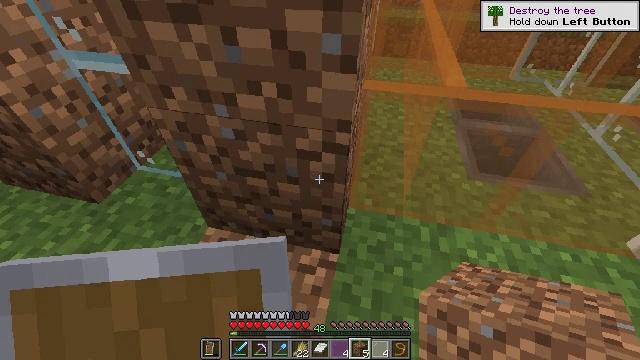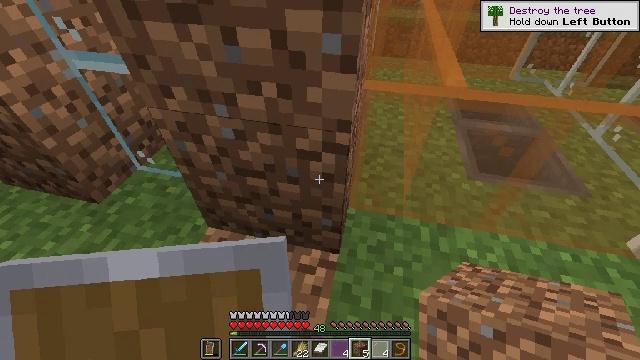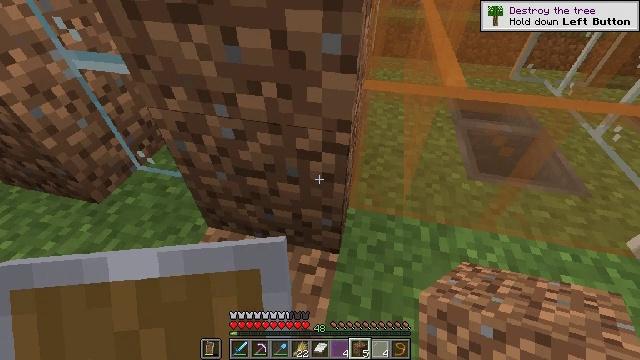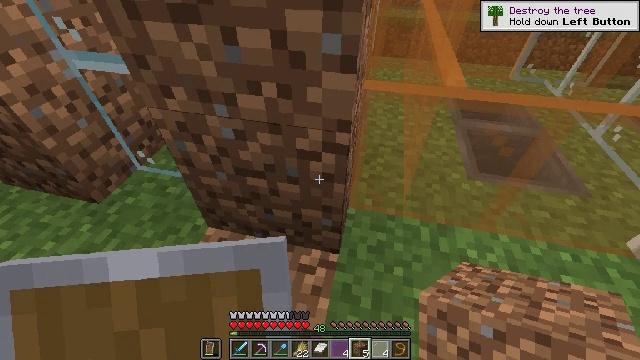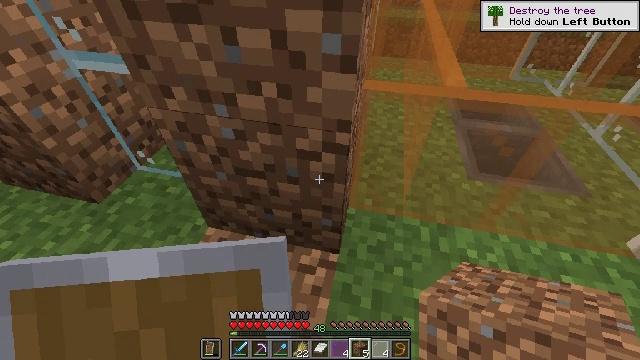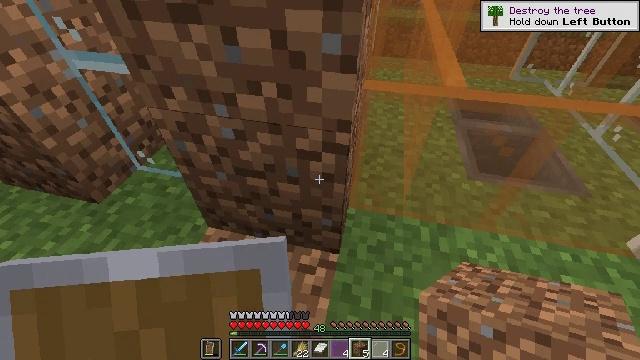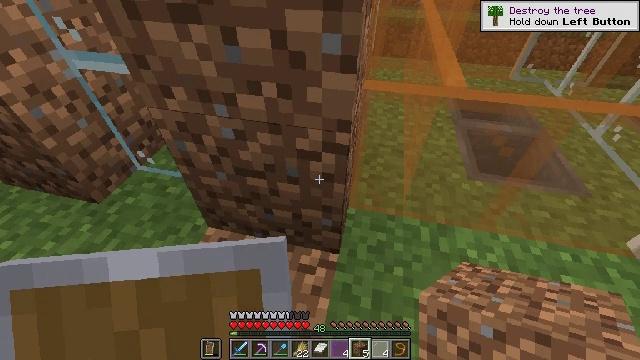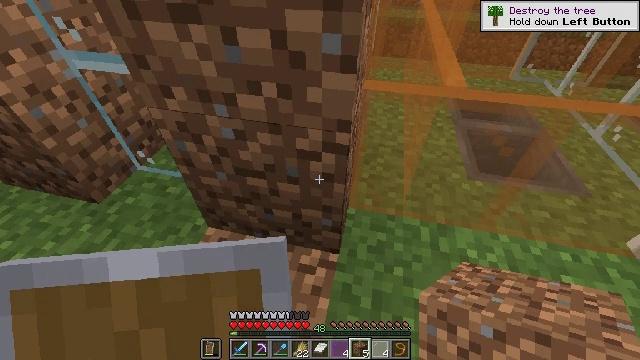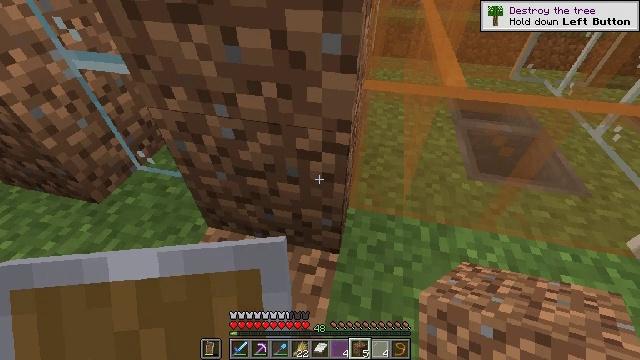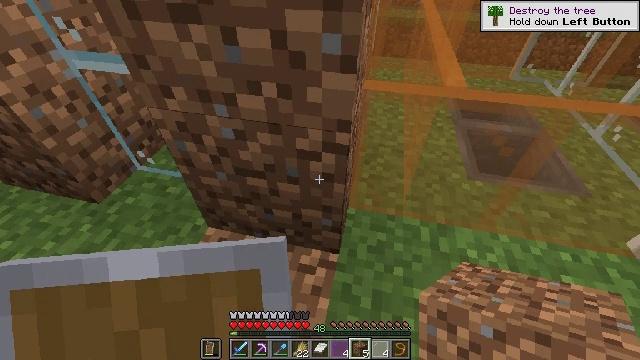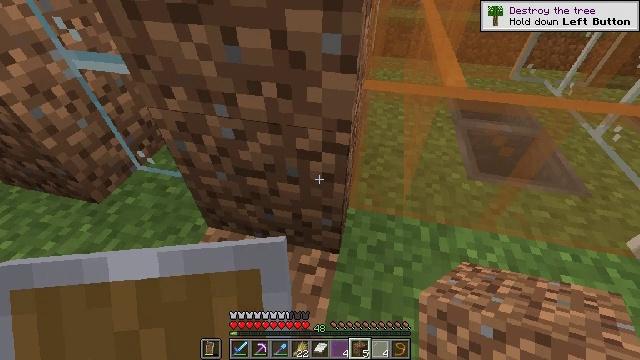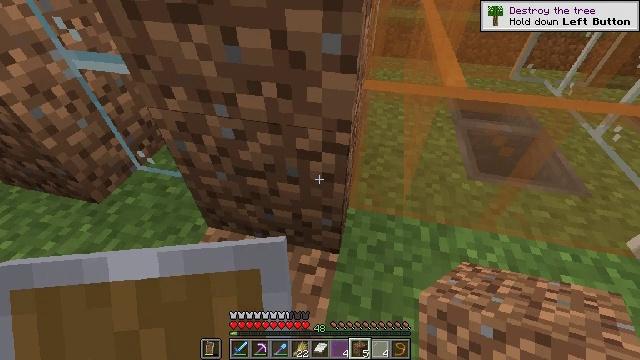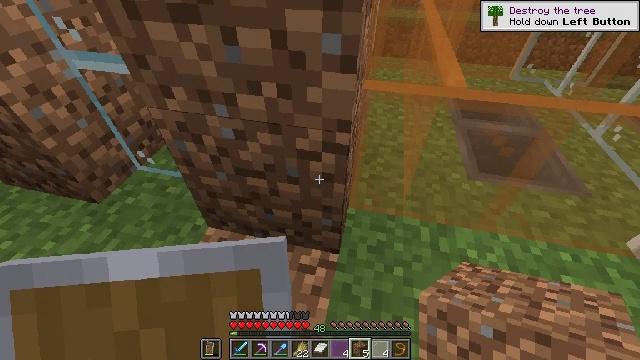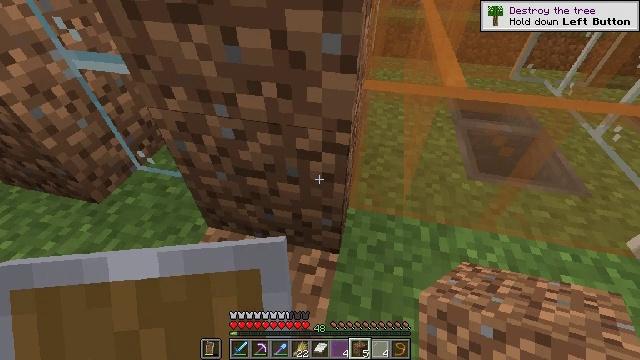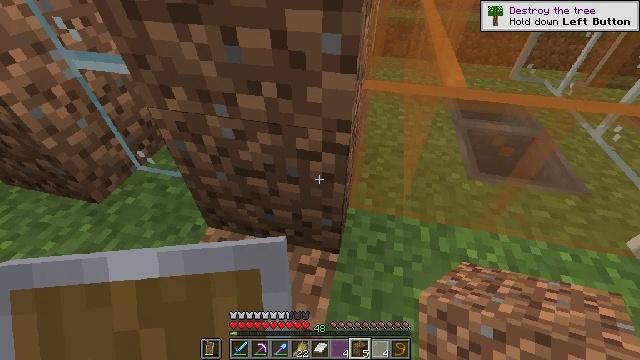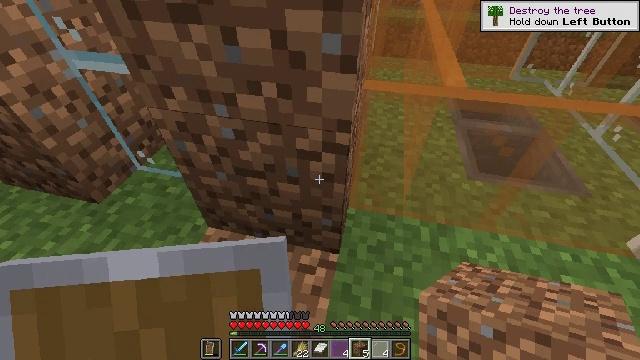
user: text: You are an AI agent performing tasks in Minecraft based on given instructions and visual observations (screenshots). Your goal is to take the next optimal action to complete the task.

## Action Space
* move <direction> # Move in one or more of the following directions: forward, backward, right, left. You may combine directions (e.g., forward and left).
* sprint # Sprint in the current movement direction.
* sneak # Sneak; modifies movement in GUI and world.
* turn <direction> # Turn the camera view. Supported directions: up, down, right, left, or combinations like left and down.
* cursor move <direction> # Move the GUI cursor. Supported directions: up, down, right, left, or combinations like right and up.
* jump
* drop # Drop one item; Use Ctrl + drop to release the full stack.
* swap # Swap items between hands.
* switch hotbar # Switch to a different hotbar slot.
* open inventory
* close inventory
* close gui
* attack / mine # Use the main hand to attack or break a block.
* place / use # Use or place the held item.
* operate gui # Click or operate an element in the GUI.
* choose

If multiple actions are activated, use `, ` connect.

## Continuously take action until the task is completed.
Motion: motion action
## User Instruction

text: Mine the yellow stained glass pane to remove it.
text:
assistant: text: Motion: no_op
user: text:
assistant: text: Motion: no_op
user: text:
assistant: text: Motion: no_op
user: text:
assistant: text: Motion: no_op
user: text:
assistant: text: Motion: no_op
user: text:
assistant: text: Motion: no_op
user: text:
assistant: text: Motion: no_op
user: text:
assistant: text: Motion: no_op
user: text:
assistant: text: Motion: no_op
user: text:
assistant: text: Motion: no_op
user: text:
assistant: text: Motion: no_op
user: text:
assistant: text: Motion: no_op
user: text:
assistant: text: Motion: no_op
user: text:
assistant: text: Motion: no_op
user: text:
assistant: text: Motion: no_op
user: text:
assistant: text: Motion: no_op
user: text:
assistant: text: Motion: no_op
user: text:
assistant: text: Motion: no_op
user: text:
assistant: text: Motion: no_op
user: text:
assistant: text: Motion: no_op
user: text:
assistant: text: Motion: no_op
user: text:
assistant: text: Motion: no_op
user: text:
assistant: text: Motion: no_op
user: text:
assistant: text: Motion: no_op
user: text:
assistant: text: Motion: no_op
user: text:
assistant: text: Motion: no_op
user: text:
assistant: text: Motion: no_op
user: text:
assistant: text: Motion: no_op
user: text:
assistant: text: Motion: no_op
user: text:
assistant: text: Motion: no_op